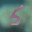
Label: 5